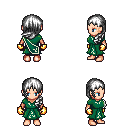
a pixel art fantasy rpg character, female body template, human, light skin, sash dress, red pants, white left-swept hairstyle, gold gloves, four views (front, back, left, right), 2x2 character sprite sheet, small pixel art, hard edges, no anti-aliasing